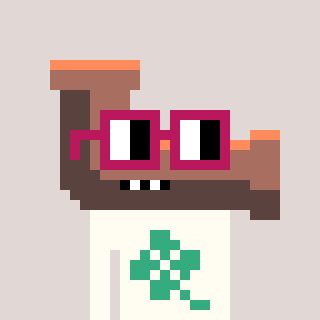
a pixel art character with square dark red glasses, a pipe-shaped head and a grayscale-colored body on a warm background